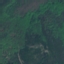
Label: Forest